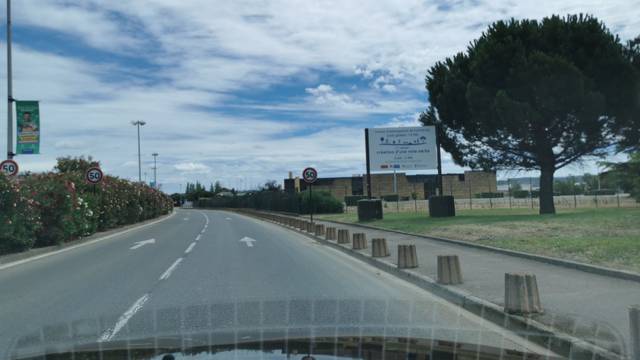
Region: France
Coordinates: 43.18, 3.02